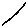
Label: line